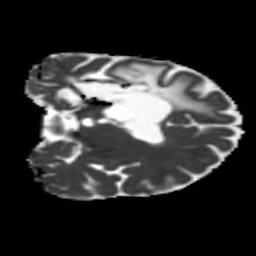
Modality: MD
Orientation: coronal
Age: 31
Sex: female
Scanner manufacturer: siemens
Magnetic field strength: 3 T
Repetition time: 5.25 s
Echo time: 0.08 s